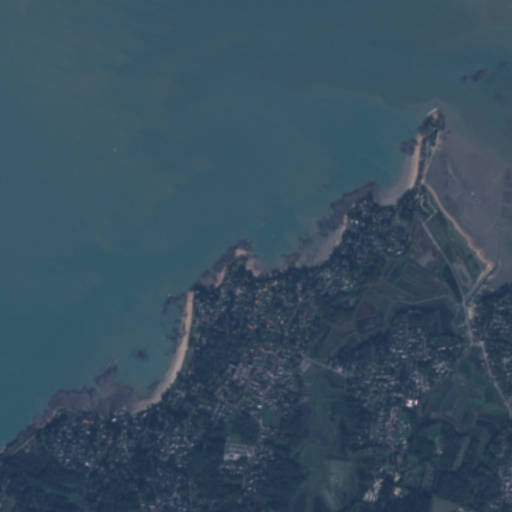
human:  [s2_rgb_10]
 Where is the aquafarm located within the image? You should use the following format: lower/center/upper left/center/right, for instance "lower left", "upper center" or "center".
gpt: The aquafarm is located in the upper right of the image.
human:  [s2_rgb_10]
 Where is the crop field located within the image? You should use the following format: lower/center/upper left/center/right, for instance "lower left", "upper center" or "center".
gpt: The crop field is located in the lower left of the image.
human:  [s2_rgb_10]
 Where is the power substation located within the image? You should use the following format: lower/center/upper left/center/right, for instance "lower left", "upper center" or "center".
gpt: The power substation is located in the lower right of the image.
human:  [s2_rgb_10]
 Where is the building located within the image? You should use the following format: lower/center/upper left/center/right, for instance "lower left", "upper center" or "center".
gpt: There is no building in the image.